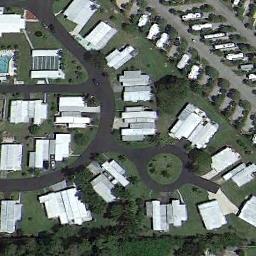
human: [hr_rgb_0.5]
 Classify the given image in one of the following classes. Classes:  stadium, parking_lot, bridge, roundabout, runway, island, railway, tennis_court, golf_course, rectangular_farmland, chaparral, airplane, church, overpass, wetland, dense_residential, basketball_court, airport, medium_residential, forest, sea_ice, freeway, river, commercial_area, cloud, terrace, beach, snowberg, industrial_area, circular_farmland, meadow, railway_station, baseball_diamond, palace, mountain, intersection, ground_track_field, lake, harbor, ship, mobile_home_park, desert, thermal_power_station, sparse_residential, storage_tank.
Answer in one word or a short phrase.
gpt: mobile_home_park